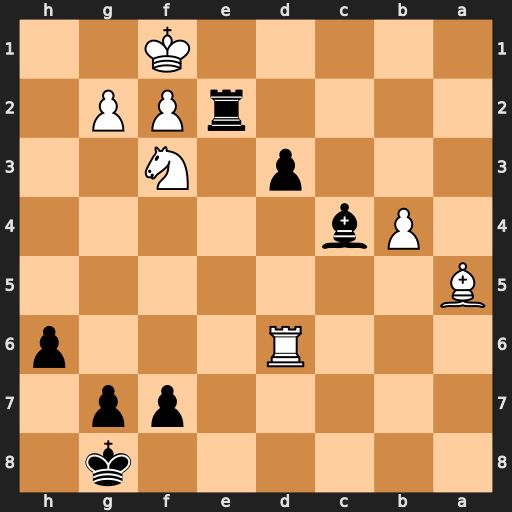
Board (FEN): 6k1/5pp1/3R3p/B7/1Pb5/3p1N2/4rPP1/5K2
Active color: b
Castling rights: -
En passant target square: -
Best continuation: d2 Kg1 Re1+